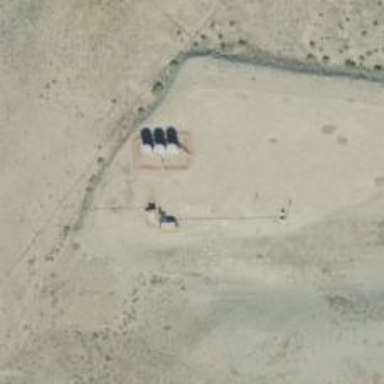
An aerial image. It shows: Petroleum well that is man-made.